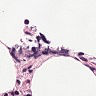
Metastatic tissue present: no